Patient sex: M
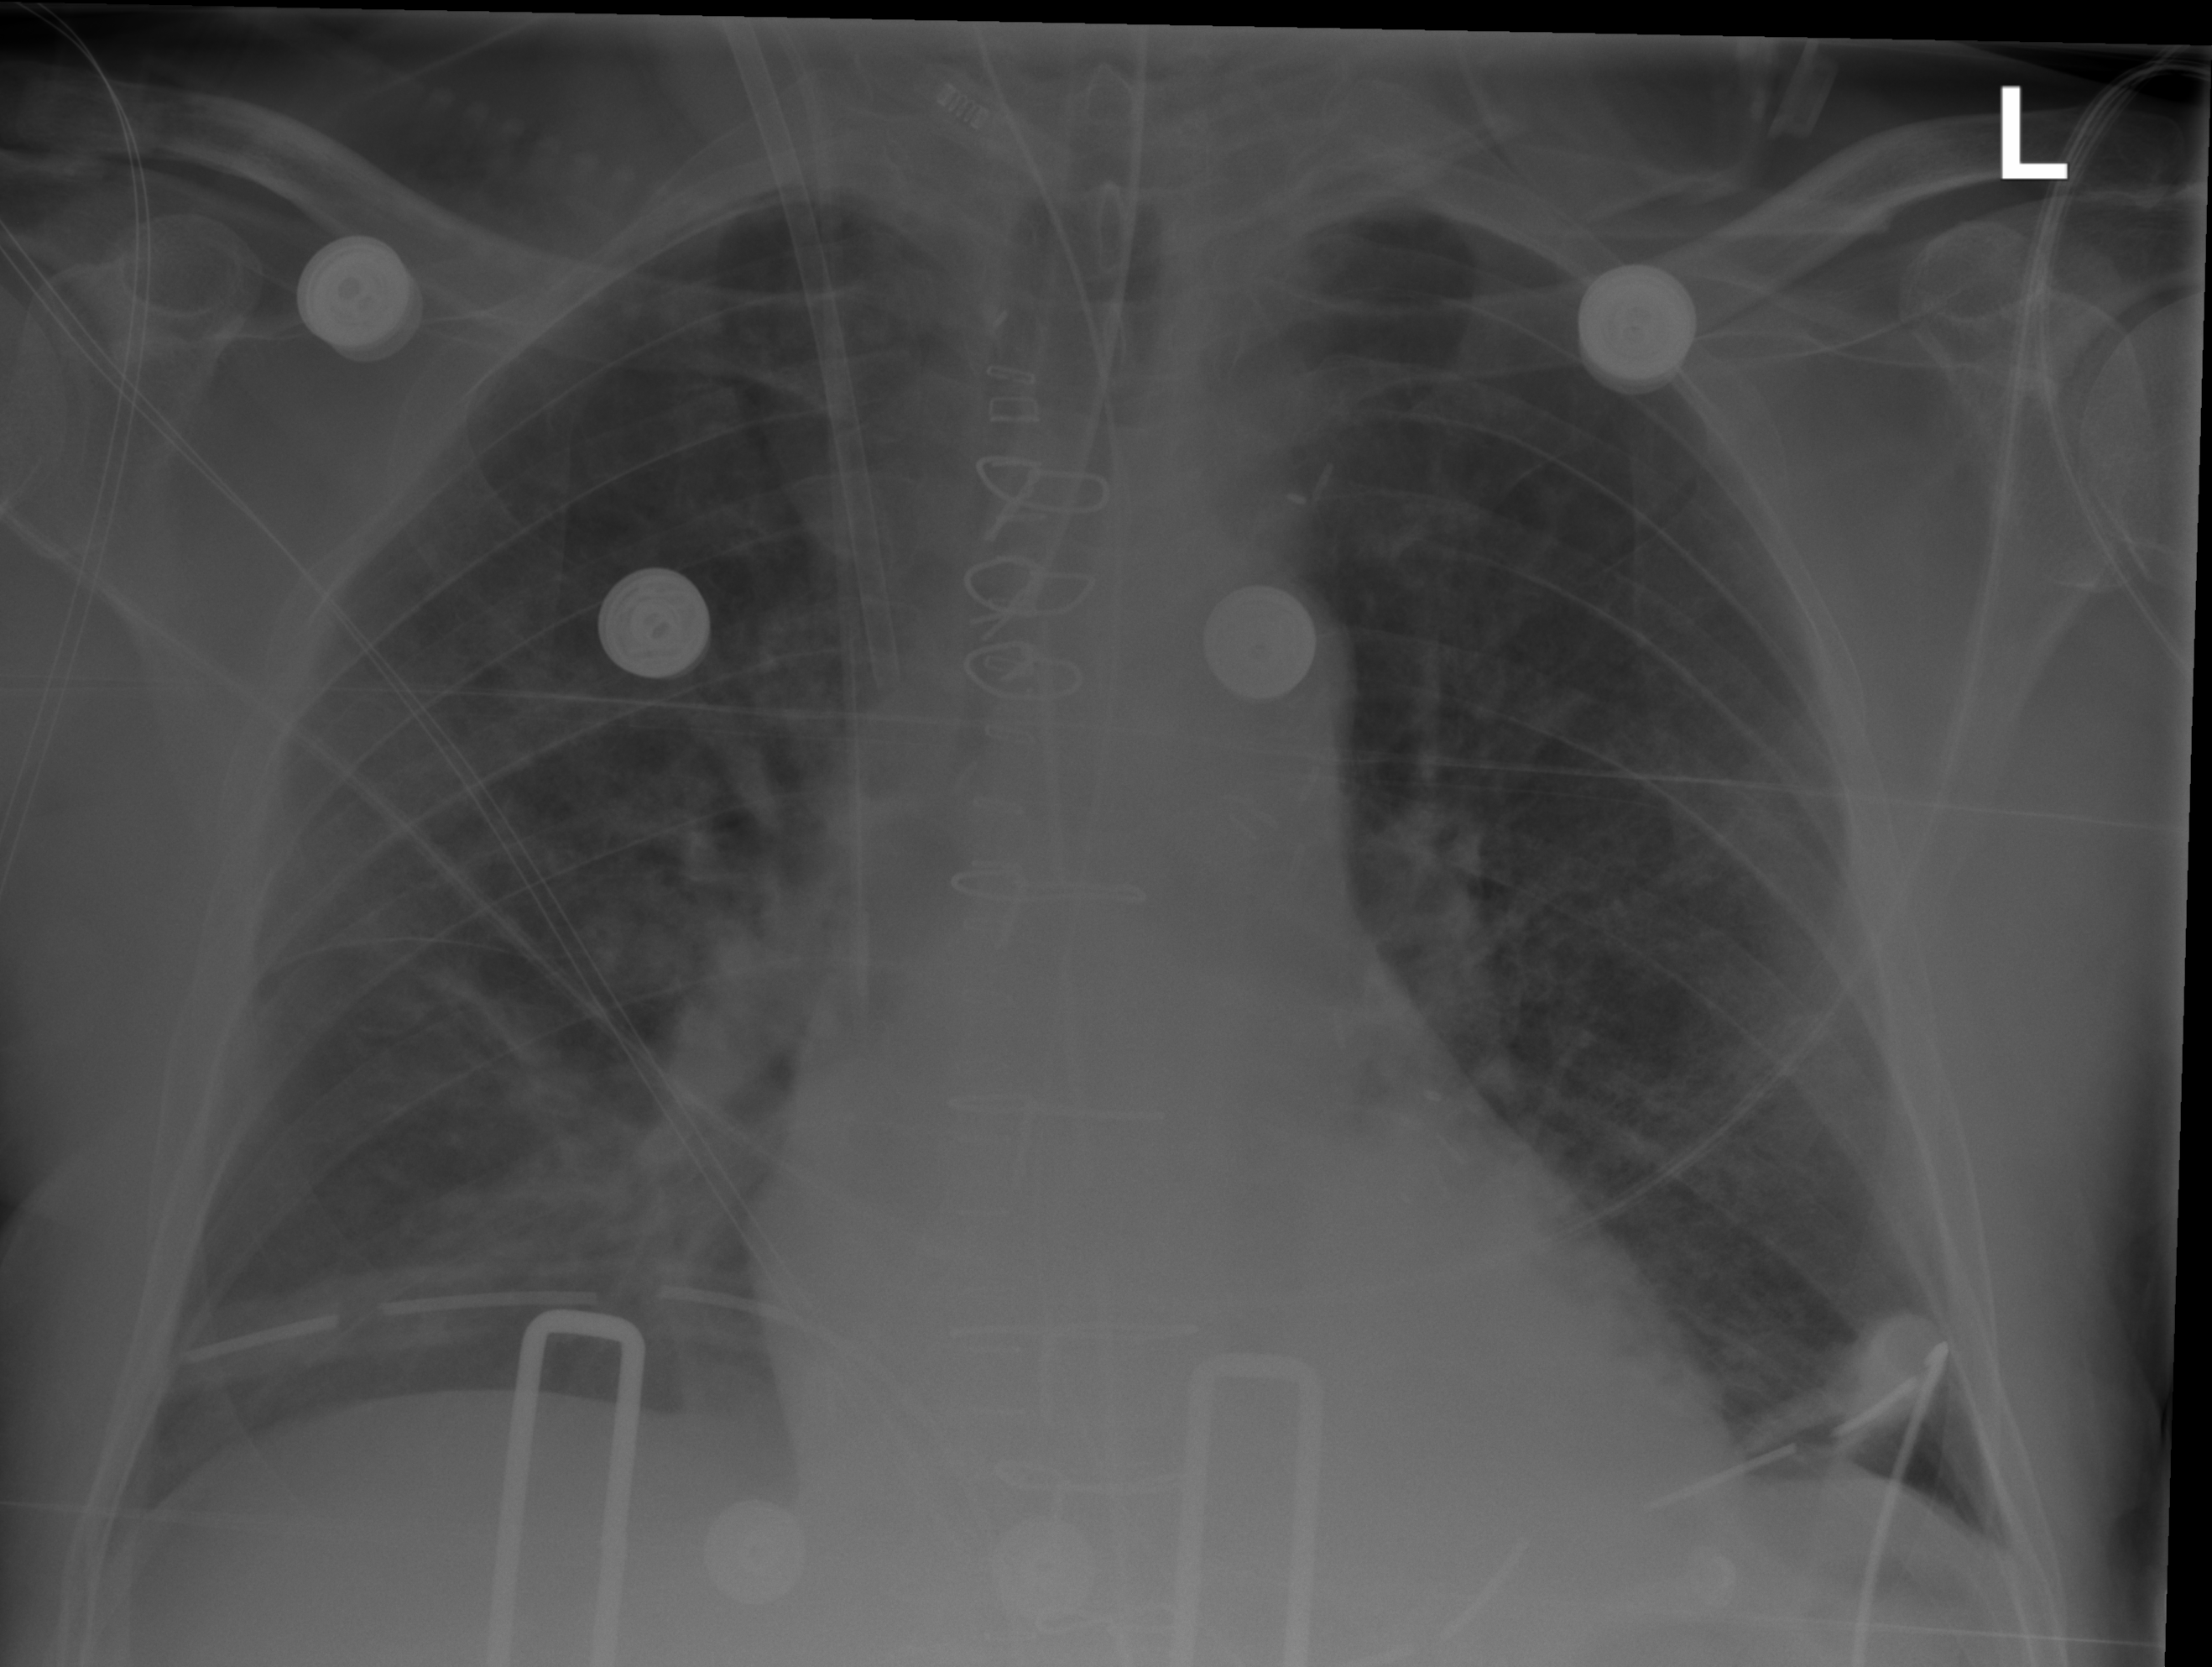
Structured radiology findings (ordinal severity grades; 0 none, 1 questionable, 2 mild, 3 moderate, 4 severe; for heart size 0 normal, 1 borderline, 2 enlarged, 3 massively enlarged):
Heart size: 1
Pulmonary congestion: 2
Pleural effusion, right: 0
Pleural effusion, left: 0
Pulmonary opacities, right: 2
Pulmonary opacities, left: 0
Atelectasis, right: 2
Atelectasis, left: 2